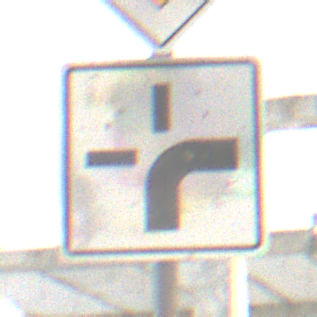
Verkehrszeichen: VerlaufVorfahrtsstrasse3
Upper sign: Vorfahrtsstrasse
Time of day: MorningAfternoon
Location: Roofed (Suburban)
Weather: PartlyCloudy
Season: Winter
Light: Natural